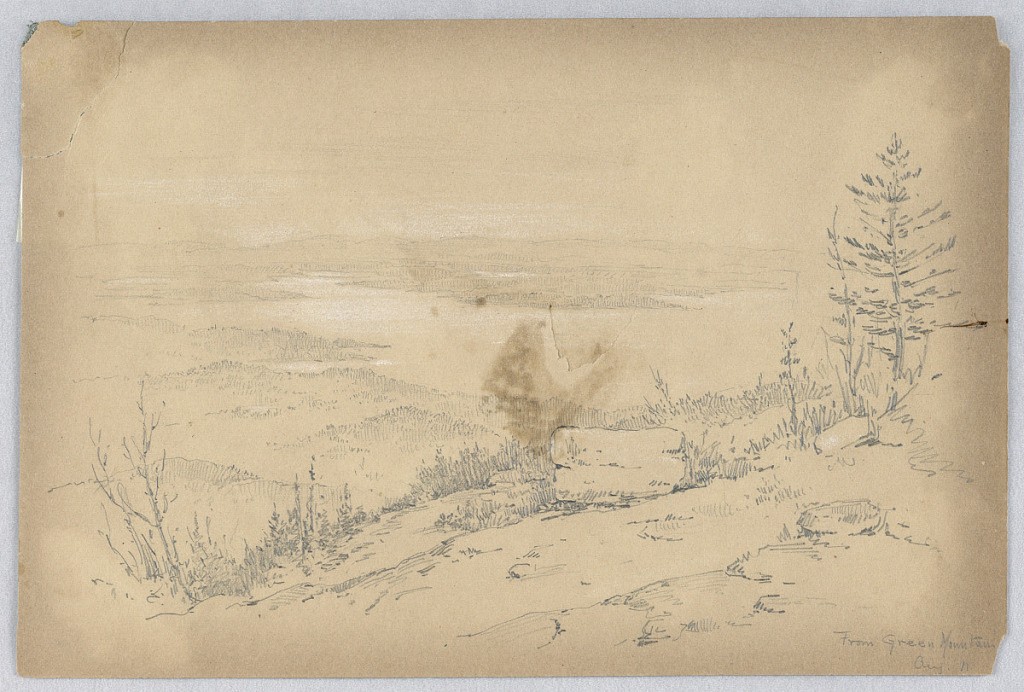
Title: View from Green Mountain
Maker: Arnold William Brunner, American, 1857–1925
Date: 1887–88
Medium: Graphite and white heightening on brown paper
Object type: Drawing
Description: Steep slope with rocks and small trees, water and mountains beyond.